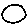
Label: moon